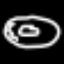
Label: donut